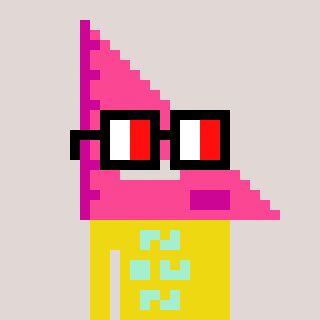
a pixel art character with square glasses with black frames and red eyes, a squadron ruler-shaped head and a yellow-colored body on a warm background